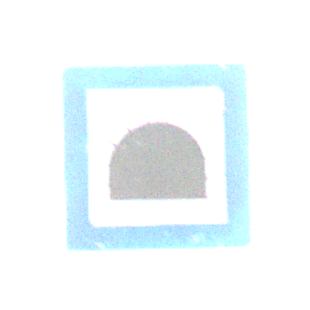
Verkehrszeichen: Tunnel
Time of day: MorningAfternoon
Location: Outdoor (Nature)
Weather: PartlyCloudy
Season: NotSpecified
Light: Natural